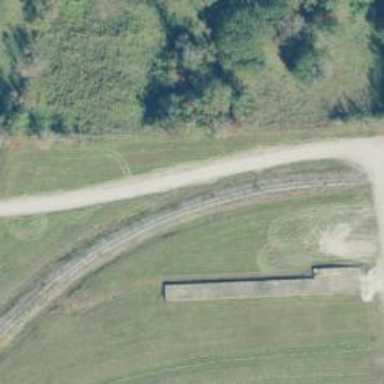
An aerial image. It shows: Disused railway spur service.